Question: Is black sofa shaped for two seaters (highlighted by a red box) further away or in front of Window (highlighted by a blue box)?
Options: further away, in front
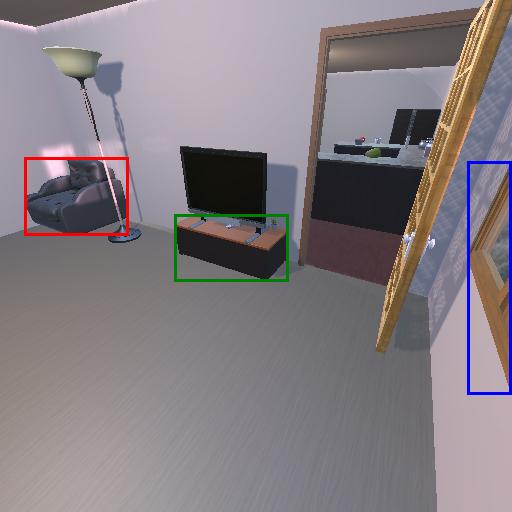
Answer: further away